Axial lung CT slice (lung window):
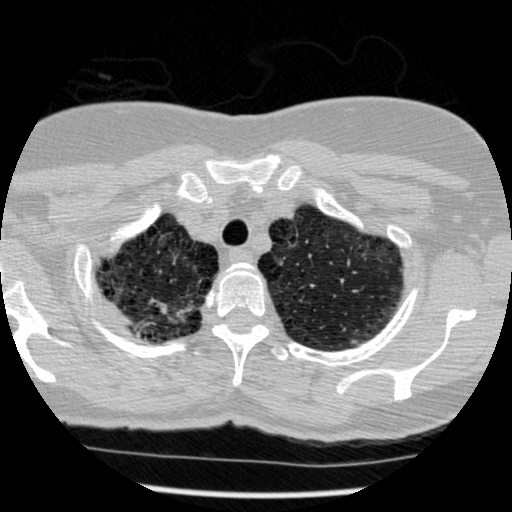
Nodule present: no